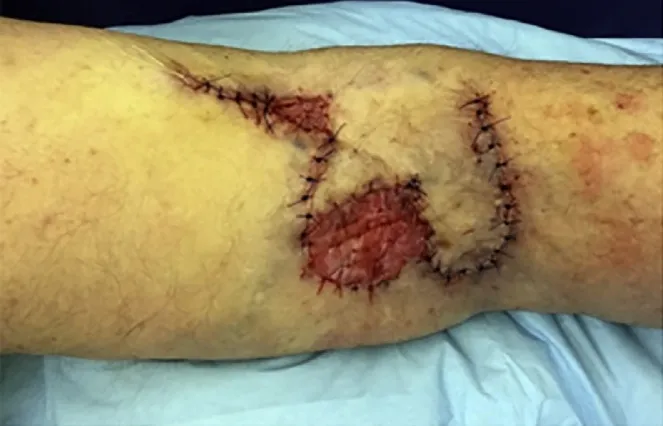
Repair - Combination lateral-based bilobed flap and porcine xenograft repair of post-extirpation defect after Mohs of invasive squamous cell carcinoma on the right popliteal fossa - as seen immediately after reconstruction.
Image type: medical_photograph (other_medical_photograph)